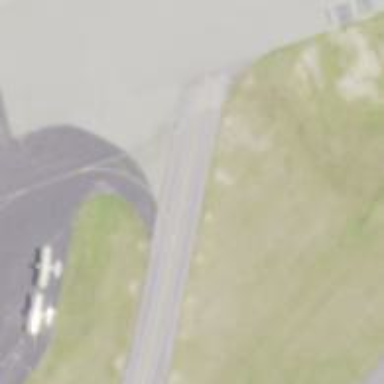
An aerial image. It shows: View of taxiway at the airport.